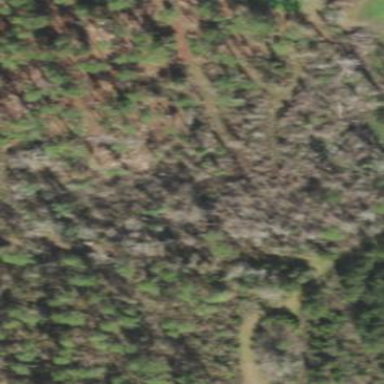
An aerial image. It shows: Forest dominated by needle-leaved trees.